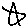
Label: star